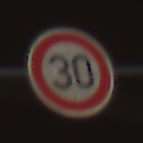
Verkehrszeichen: Geschwindigkeit30
Umgebung: Outdoor, Suburban
Tageszeit: SunriseSunset
Wetter: PartlyCloudy
Licht: Natural
Jahreszeit: NotSpecified
Kontrast: MediumContrast